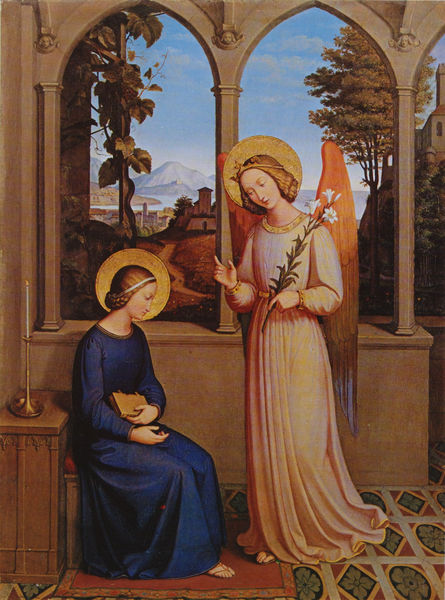
Titel: Die Verkündigung an Maria
Künstler: Johann von Schraudolph
Standort: Basel
Institution: Kunstmuseum
Schlagwörter: baum, berg, blau, flügel, gemälde, hand, himmel, meer, wasser, weiß, bäume, fluss, landschaft, see, blume, blumen, braun, bunt, fenster, frau, geste, kleid, strasse, säule, säulen, tür, ausblick, blüte, haus, weg, hochformat, malerei, ornament, teppich, architektur, bibel, neues testament, innenraum, häuser, kirche, boden, gewand, gold, kind, gotik, krone, renaissance, rosa, engel, ranken, deutschland, bogen, perspektive, berge, gebirge, dorf, hocker, romantik, wein, zeigefinger, kerze, leuchter, nazarener, panorama, bögen, arkade, loggia, buch, burg, durchblick, kloster, religion, zweig, fliesen, mosaik, lilie, altar, kerzenleuchter, sandale, heiligenschein, nimbus, spitzbogen, spitzbögen, jesus, christlich, mittelalter, verblauung, heilige, deutsche romantik, lilien, weinstock, maria, illusion, erzengel, deutschrömer, demut, verkündigung, bogenfenster, raffael, glorie, gabriel, overbeck, nimus, frührenaissance, bodenmuster, durchblcik, gewandt, gorie, hochrenaissance, zimer, strase, bodenmosaik, cranach, engel gabriel, teppig, fensterausblick, 14. jahrhundert, landsschaft, liie, fenster+buch, suäle, frau engel verkündung maria kerze, 2 heilige frauen